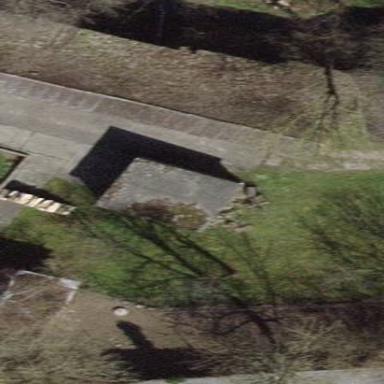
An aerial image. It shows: Building with tiled roof.